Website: walmart
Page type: payment
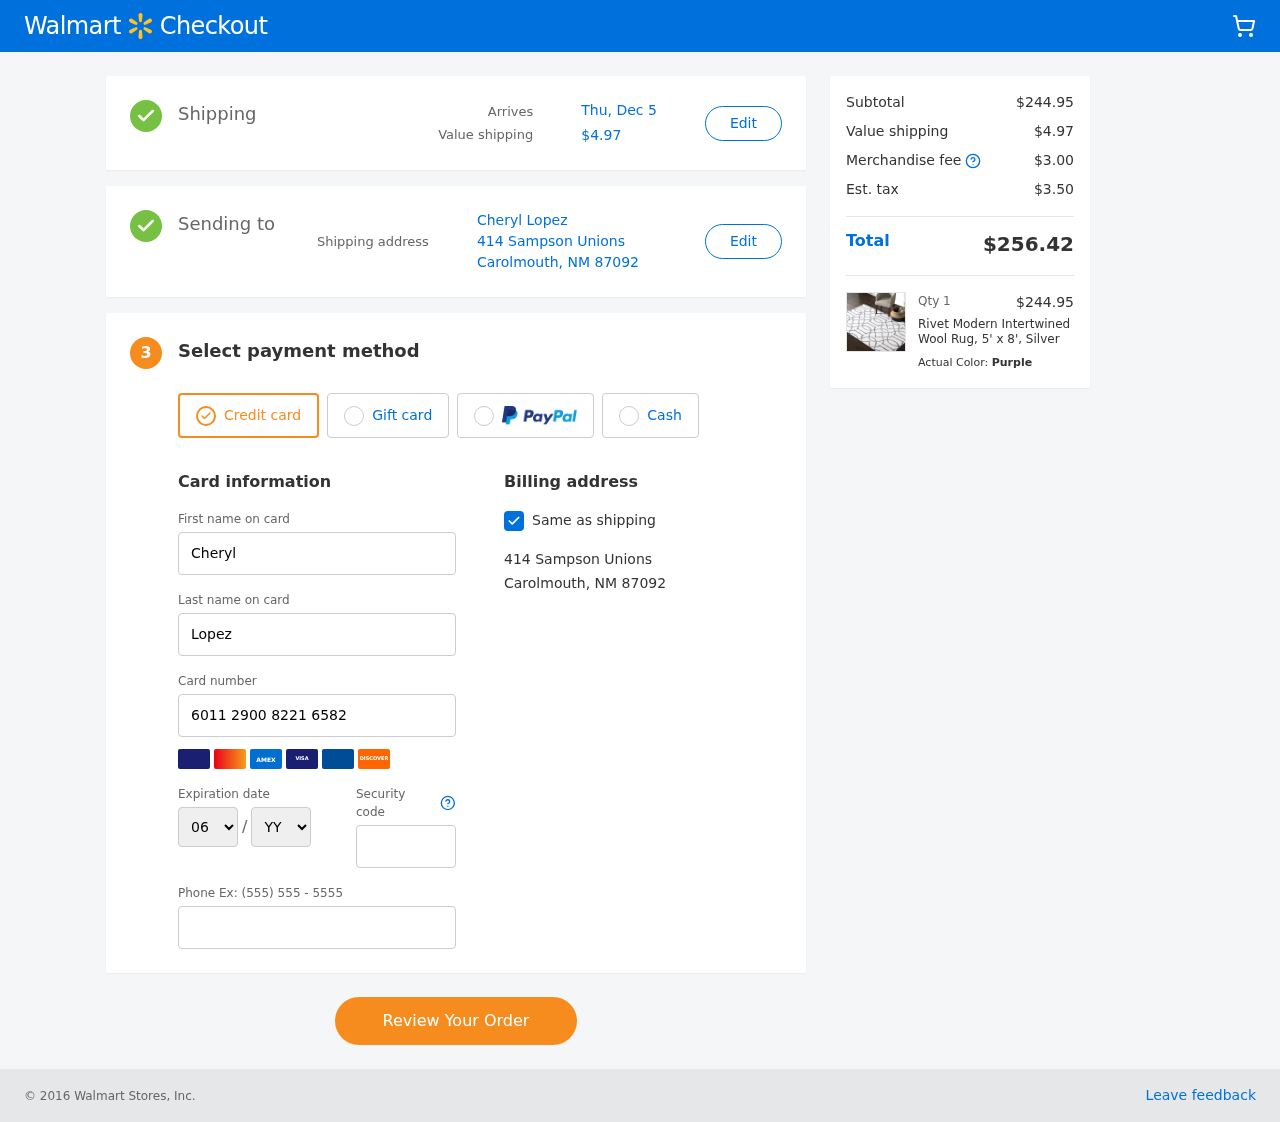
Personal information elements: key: PII_CARD_EXPIRY_MONTH
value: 06
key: PII_CARD_EXPIRY_YEAR
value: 28
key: PII_CITY_STATE_ZIP
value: Carolmouth, NM 87092
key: PII_FULLNAME
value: Cheryl Lopez
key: PII_STREET
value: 414 Sampson Unions
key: PII_FIRSTNAME
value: Cheryl
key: PII_LASTNAME
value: Lopez
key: PII_CARD_NUMBER
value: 6011 2900 8221 6582
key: PII_CARD_CVV
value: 955
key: PII_PHONE
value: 5496577946
Product elements: key: PRODUCT1_NAME
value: Rivet Modern Intertwined Wool Rug, 5' x 8', Silver
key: PRODUCT1_PRICE
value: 244.95
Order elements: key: ORDER_DELIVERY_DATE
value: Thu, Dec 5
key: ORDER_SHIPPING_COST
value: $4.97
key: ORDER_SUBTOTAL
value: $244.95
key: ORDER_MERCHANDISE_FEE
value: $3.00
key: ORDER_TAX
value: $3.50
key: ORDER_TOTAL
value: $256.42
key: ORDER_NUM_ITEMS
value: Qty 1